Field crop: tomato
Growth stage: 1
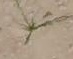
Species: cyperus